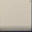
Piece: xx